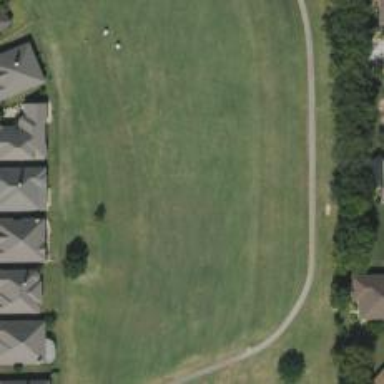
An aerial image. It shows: View of golf hole.